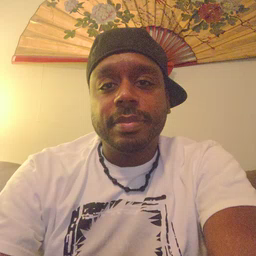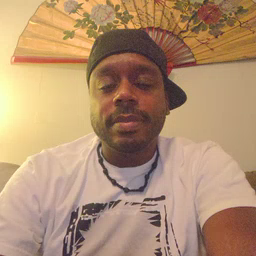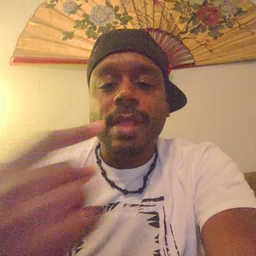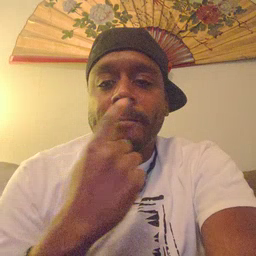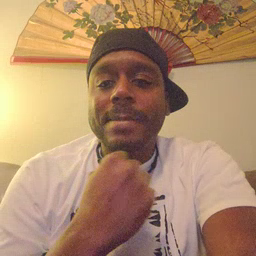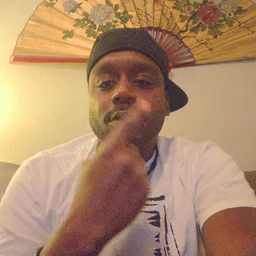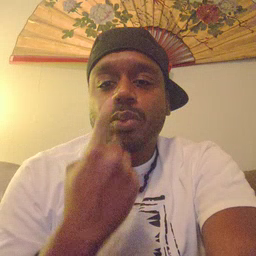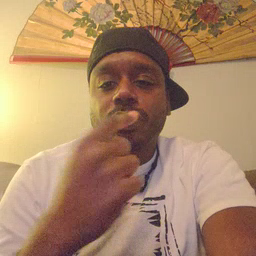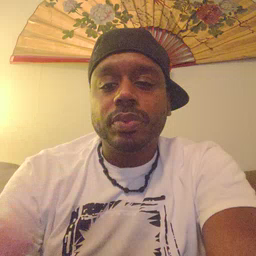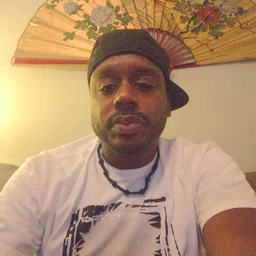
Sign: mouth